Question: I have problem with a chart in vb.net. The problem is that line and bar are not synced in the chart area. I've attached a picture to make it clear what I mean
Here is the code where I populate the chart. I'm getting the data from a database.
'''
Dim theDate As Date
For i As Integer = Count - 1 To 0 Step -1
'Chart1.Series("serRxTime").Points.AddY(dv(i)(0) / 60)
theDate = dv(i)(1)
Chart1.Series("serTime").Points.AddXY(theDate.ToString("dd-MMM HH:MM", enUS), dv(i)(0) / 60)
Chart1.Series("serAdd").Points.AddY(dv(i)(2))
Next
'''

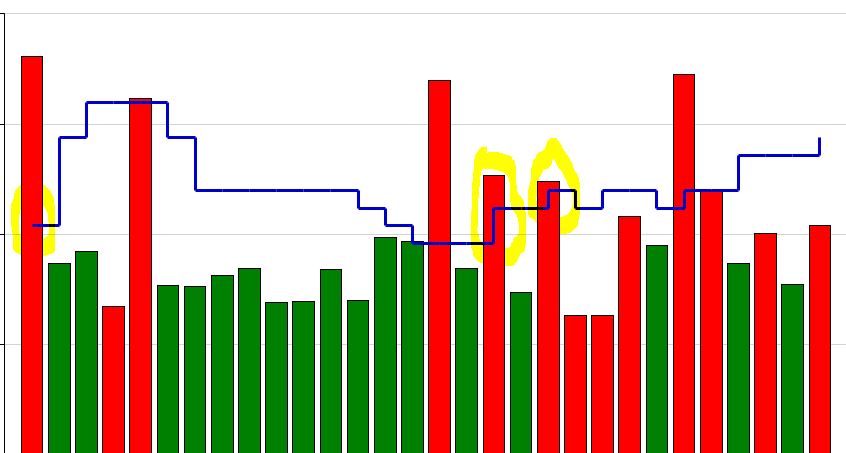
Answer: Line and column series have the same XValues that's why their centres are aligned. You would need to generate different XValues for the two series. XValues that are offset by a small margin. Something like this:
'''
Chart1.Series("serTime").XValues = {0.8, 1.8, 2.8, 3.8,,...,count - 0.2}
Chart1.Series("serAdd").XValues = {1, 2, 3, 4,..., count}
'''
I used 0.2 difference, but this will be different in your case (especially since it seems you have date axis set?). This would push the line series to the left.
I created an example for you. On the first picture you can see the data for the columns. Their x values are 1,2,3,4,...,12 and their y values are marked with blue.

And this is the values for the XY chart. As you can see I moved the x values by 0.2 to the left.